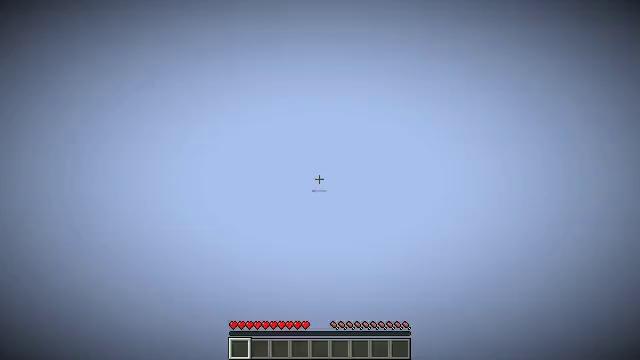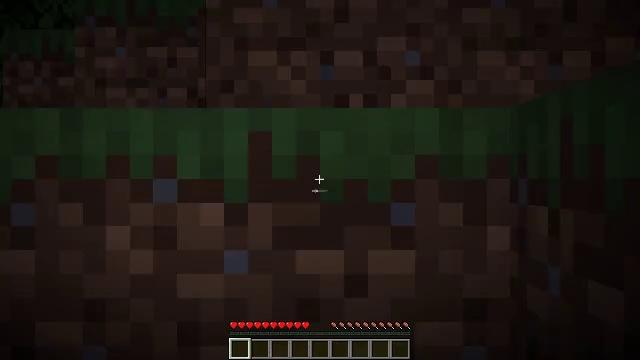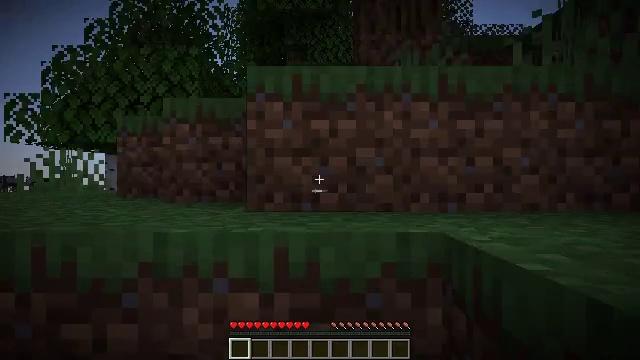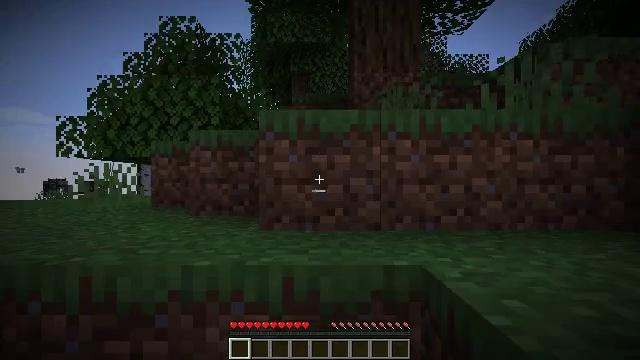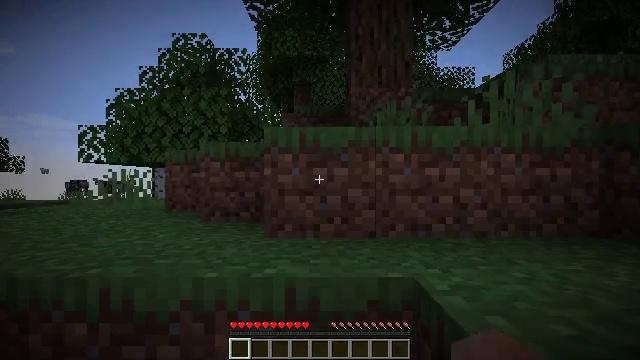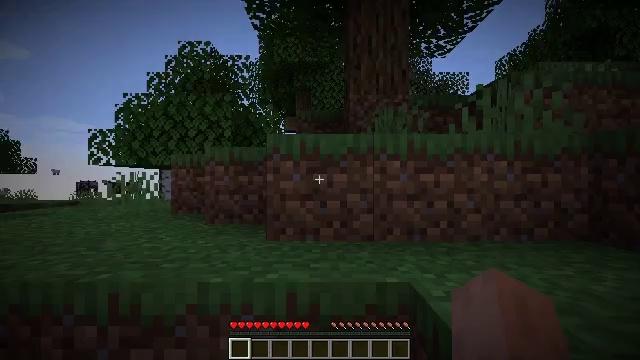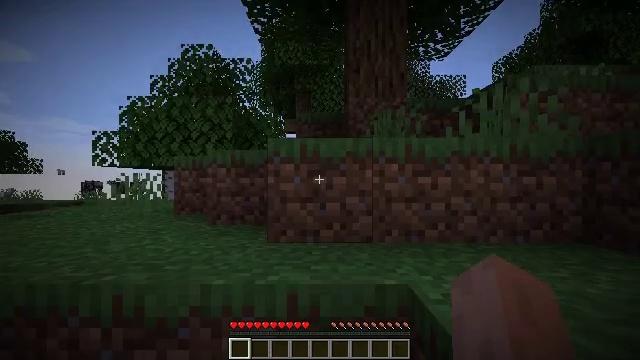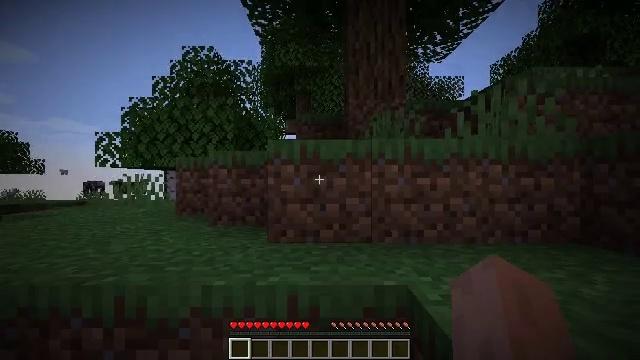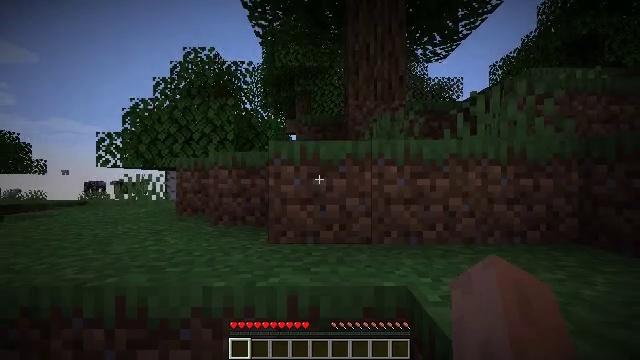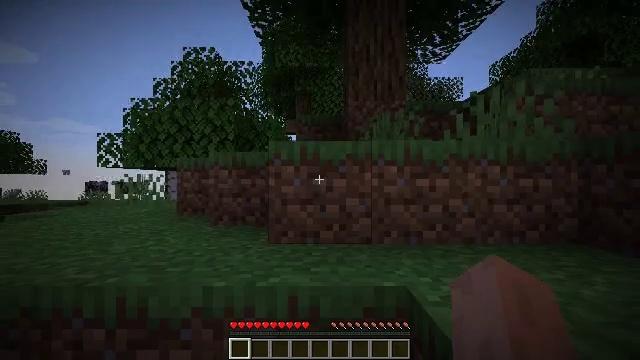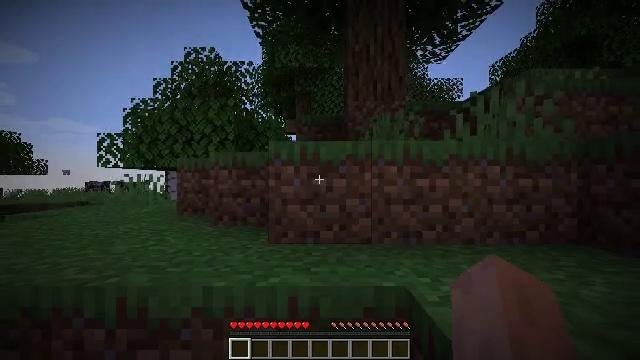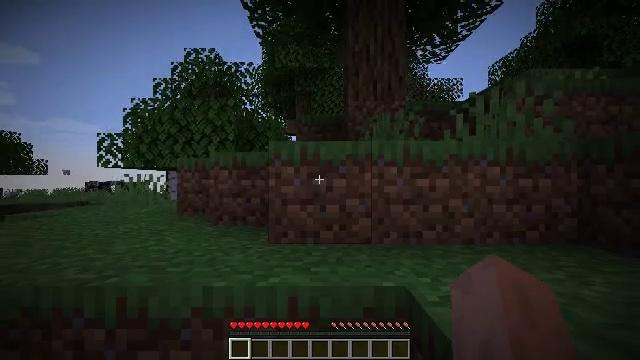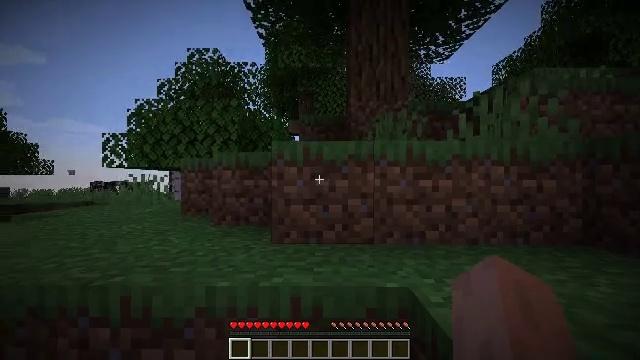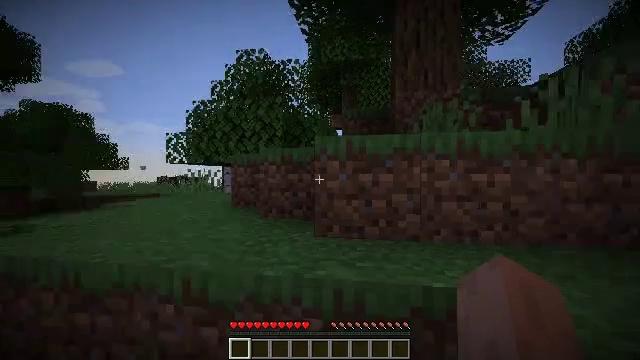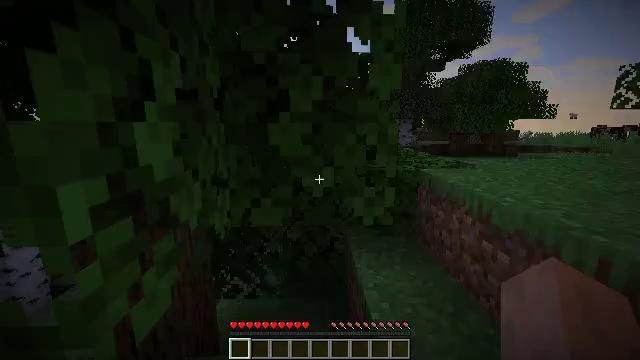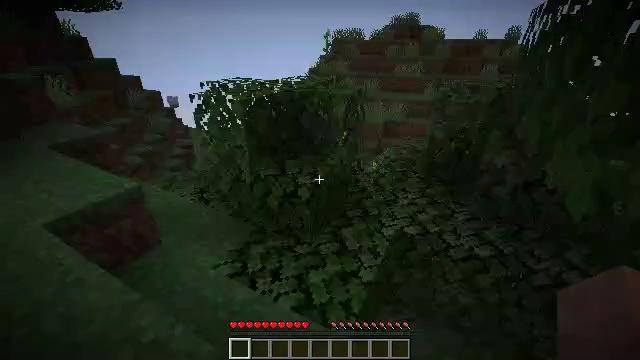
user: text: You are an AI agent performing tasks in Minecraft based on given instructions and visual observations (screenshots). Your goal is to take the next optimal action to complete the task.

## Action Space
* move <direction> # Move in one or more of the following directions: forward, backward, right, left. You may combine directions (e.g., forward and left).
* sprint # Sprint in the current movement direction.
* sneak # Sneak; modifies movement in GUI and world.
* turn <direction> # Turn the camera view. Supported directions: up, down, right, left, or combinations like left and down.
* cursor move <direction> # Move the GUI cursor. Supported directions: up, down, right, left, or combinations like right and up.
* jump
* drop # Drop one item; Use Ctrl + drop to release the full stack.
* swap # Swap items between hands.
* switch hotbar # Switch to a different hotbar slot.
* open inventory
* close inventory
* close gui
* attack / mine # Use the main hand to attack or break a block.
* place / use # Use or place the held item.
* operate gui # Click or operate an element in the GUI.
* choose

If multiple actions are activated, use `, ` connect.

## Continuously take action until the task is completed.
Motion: motion action
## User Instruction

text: Break oak leaves from the trees.
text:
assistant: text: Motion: no_op
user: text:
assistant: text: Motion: no_op
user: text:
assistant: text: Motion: no_op
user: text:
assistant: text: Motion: no_op
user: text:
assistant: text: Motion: no_op
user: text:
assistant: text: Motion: no_op
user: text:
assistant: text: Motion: no_op
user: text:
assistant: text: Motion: no_op
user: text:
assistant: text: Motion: no_op
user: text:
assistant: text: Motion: no_op
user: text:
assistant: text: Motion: no_op
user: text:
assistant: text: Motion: no_op
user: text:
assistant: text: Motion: turn left and down
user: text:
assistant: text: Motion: turn left and down
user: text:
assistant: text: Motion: turn left and down
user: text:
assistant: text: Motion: move forward, turn right and up
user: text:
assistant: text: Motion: move forward
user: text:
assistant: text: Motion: move forward
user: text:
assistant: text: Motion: move forward
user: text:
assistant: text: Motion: move forward
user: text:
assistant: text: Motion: move forward
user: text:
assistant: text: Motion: move forward, turn right
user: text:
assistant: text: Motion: move forward, turn right
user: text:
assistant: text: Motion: move forward, turn right and up
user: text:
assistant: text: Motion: move forward, turn right and up
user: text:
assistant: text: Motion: move forward, turn right and up
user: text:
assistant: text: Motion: move forward, turn right
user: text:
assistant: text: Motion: move forward, turn right and up
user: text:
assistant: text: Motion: move forward, turn right and up
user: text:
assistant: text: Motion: move forward, turn right and up